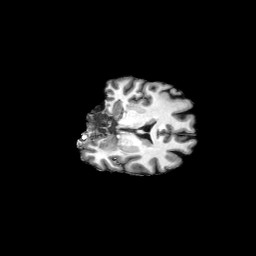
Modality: T1w
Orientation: coronal
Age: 47
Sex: female
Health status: ill